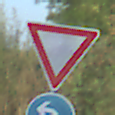
Verkehrszeichen: VorfahrtGewaehren
Zusatzzeichen unten: VorgeschriebeneFahrtrichtungLinks
Umgebung: Outdoor, RoadRail
Tageszeit: MorningAfternoon
Wetter: Clear
Licht: Natural
Jahreszeit: NotSpecified
Kontrast: HighContrast